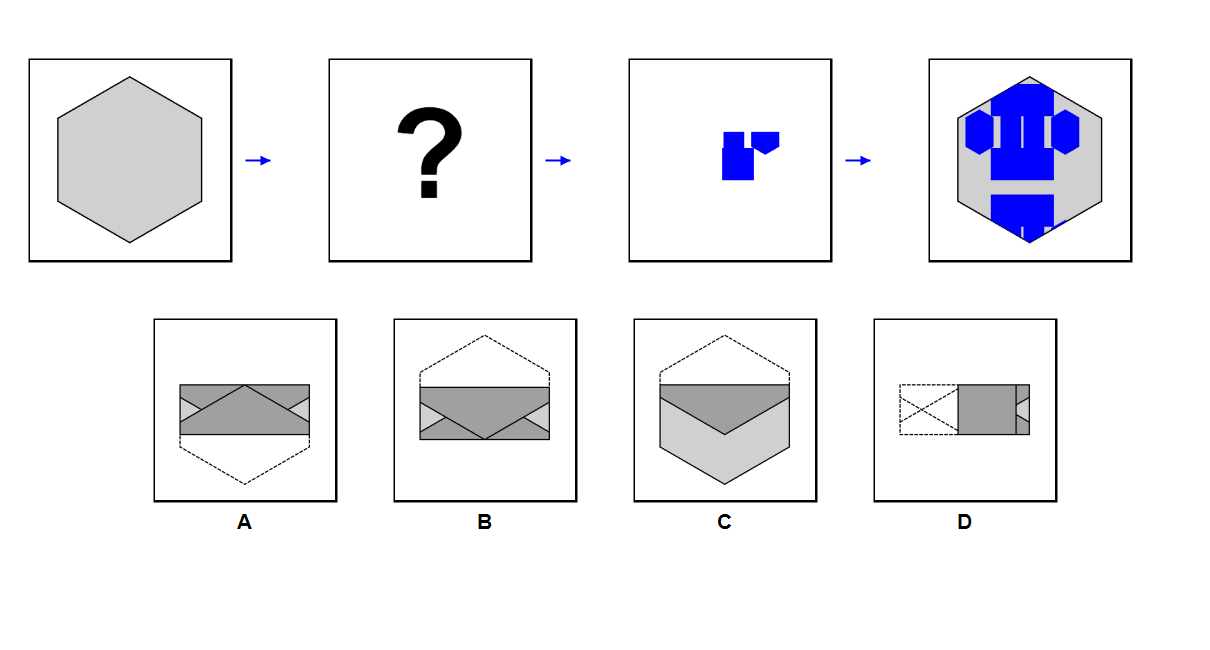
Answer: B